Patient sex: M
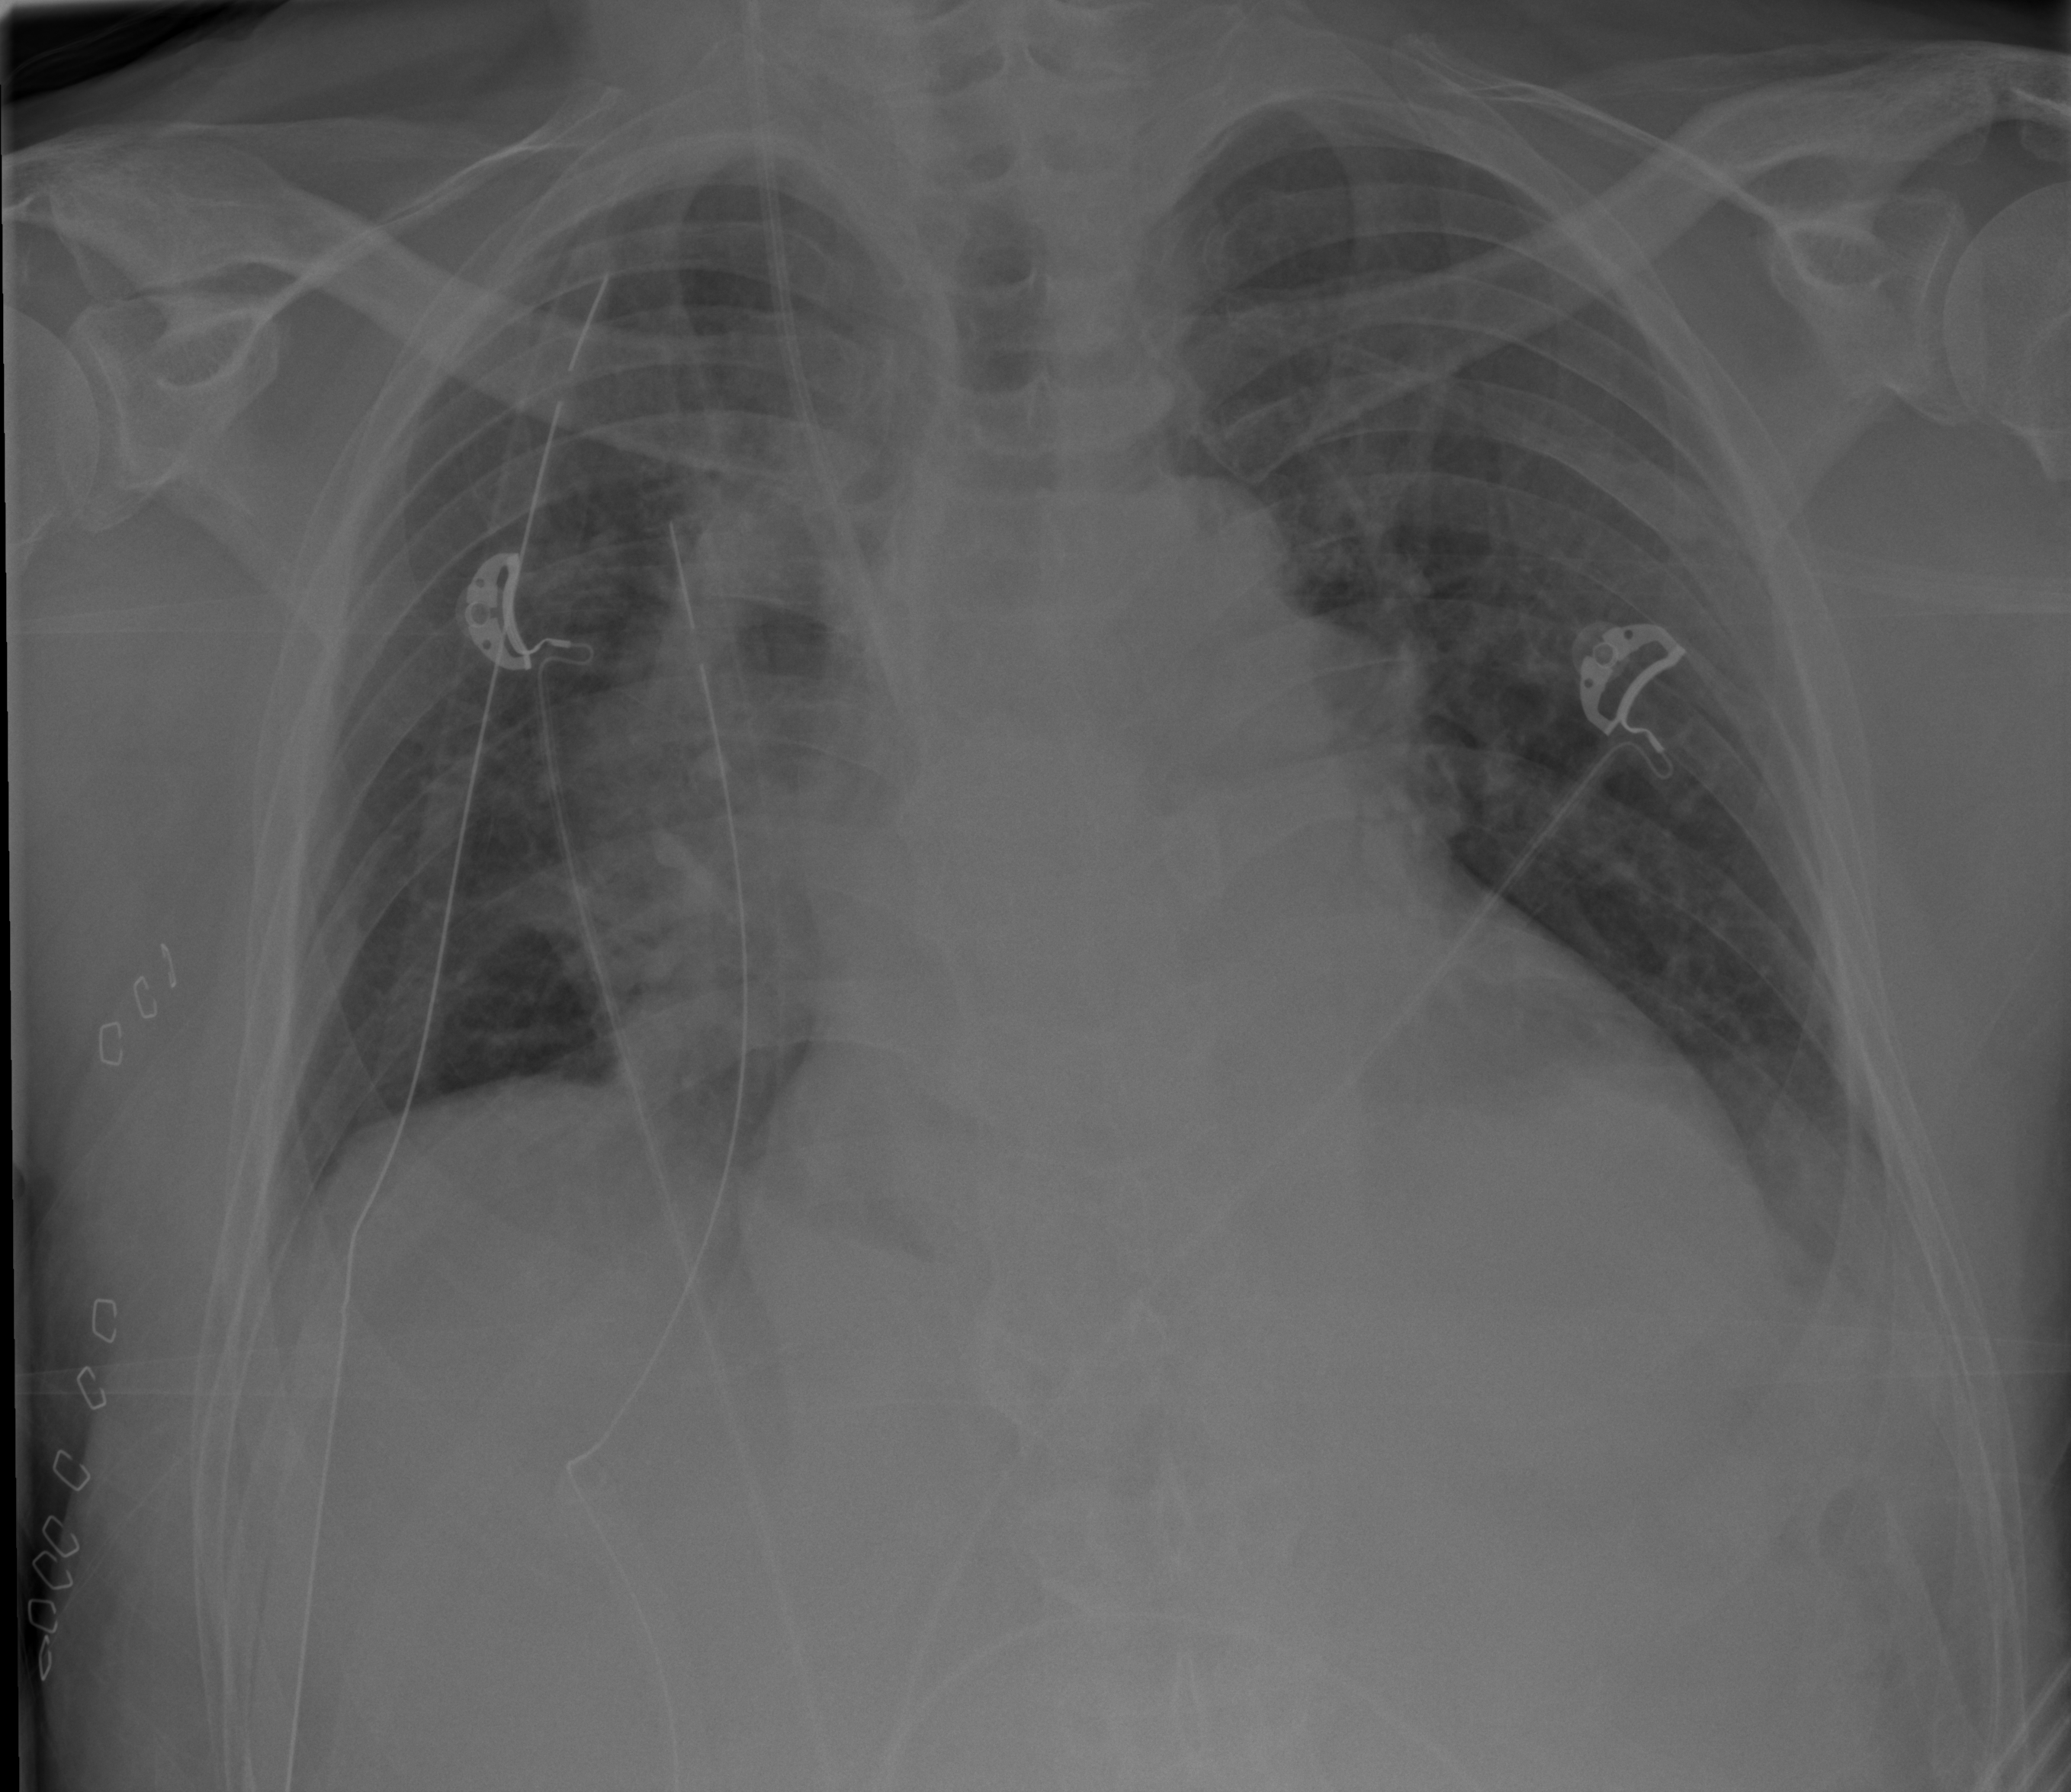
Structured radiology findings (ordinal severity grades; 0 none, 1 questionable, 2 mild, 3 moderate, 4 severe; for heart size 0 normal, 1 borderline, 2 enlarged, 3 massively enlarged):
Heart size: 2
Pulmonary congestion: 0
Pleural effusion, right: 2
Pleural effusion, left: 2
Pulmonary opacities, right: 0
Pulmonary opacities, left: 0
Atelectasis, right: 2
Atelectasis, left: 2